Question: I want to Draw Path as shown in the Image , which is geometric path or shapes, I want to draw path using C# code not Xaml. I tried to make Rectangle and Circle and overlap those Rectangles and circles but didn't work, I want to draw path giving the geometric values like,
Either by using Path figure class ,
I had used this code.
var path = new Path();
path.Data = Geometry.Parse("M 100,200 C 100,25 400,350 400,175 H 280");
but this code didn't work in windows phone 7. To be precise the the
Geometry.Parse did't work
but using C# code.
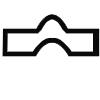
Answer: Whilst you create this shape by adding and subtracting primitives (ellipses, rectangles, etc), for full flexibility, you are after the <URL>
Using the values from your xaml example, it would look like this:
'''
Path path = new Path();
path.Data = Geometry.Parse("M 100,200 C 100,25 400,350 400,175 H 280");
'''
However, you can combine 'PathFigures' to create more advanced shapes programmatically.